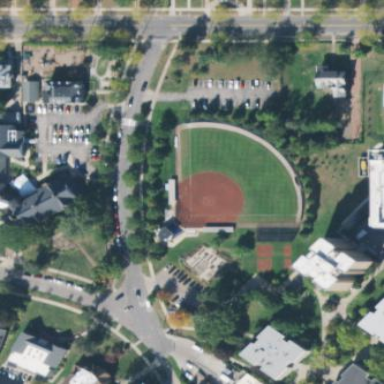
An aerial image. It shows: Softball pitch with grass surface for leisure land.